【题型】解答题　【知识点】解析几何　【难度】medium
已知双曲线$C:\dfrac{x^2}{a^2}-\dfrac{y^2}{b^2}=1(a>0,\ b>0)$的焦点$F(c,\ 0)\ (c>0)$到一条渐近线\\
$y=\dfrac{\sqrt{3}}{2}x$的距离为$\sqrt{3}$．

\vspace{0.5em}
\noindent （1）求$C$的方程；\\
（2）若直线$l$交双曲线$C$于$A$，$B$两点，$O$是坐标原点，若$M(4,\ 2)$是弦$AB$的中点，求$\triangle OAB$的面积．
【解答】
\noindent \textbf{【分析】}（1）利用焦点到渐近线的距离求出$c=\sqrt{7}$，结合渐近线方程即可求出双曲线方程；\\
（2）利用点差法求出直线$l$的斜率，然后联立直线$l$与双曲线$C$的方程，求出弦长$|AB|$和点$O$到直线$l$\\
的距离，即可求出$\triangle OAB$的面积．

\vspace{0.5em}
\noindent \textbf{【解答】} 解：（1）由双曲线$C$的一条渐近线方程为$y=\dfrac{\sqrt{3}}{2}x$，所以$\dfrac{b}{a}=\dfrac{\sqrt{3}}{2}$，\\
故$F$到渐近线的距离$d=\dfrac{\left|\dfrac{\sqrt{3}}{2}c\right|}{\sqrt{1+\left(\dfrac{\sqrt{3}}{2}\right)^2}}=\sqrt{3}$，\\
所以$c=\sqrt{7}$，又$\dfrac{b}{a}=\dfrac{\sqrt{3}}{2}$，$a^2+b^2=c^2$，所以$a=2$，$b=\sqrt{3}$，\\
故$C$的方程为$\dfrac{x^2}{4}-\dfrac{y^2}{3}=1$；

\vspace{0.5em}
\noindent （2）设点$A(x_1,y_1)$，$B(x_2,y_2)$，\\
因为$M(4,\ 2)$是弦$AB$的中点，则$\begin{cases} x_1+x_2=8 \\ y_1+y_2=4 \end{cases}$，\\
由于$\dfrac{x_1^2}{4}-\dfrac{y_1^2}{3}=1$，$\dfrac{x_2^2}{4}-\dfrac{y_2^2}{3}=1$，所以两式相减得$\dfrac{(x_1+x_2)(x_1-x_2)}{4}-\dfrac{(y_1+y_2)(y_1-y_2)}{3}=0$，\\
所以$\dfrac{y_1-y_2}{x_1-x_2}=\dfrac{3(x_1+x_2)}{4(y_1+y_2)}=\dfrac{3}{4}\times\dfrac{8}{4}=\dfrac{3}{2}$，即直线$l$的斜率为$\dfrac{3}{2}$，\\
所以直线$l$的方程为$y-2=\dfrac{3}{2}(x-4)$，即$y=\dfrac{3}{2}x-4$，\\
联立$\begin{cases} y=\dfrac{3}{2}x-4 \\ \dfrac{x^2}{4}-\dfrac{y^2}{3}=1 \end{cases}$，消去$y$并整理，得$3x^2-24x+38=0$，\\
所以$\Delta=24^2-4\times3\times38=120>0$，且$x_1+x_2=8$，$x_1x_2=\dfrac{38}{3}$，\\
所以
\[
|AB|=\sqrt{1+\left(\dfrac{3}{2}\right)^2}\sqrt{(x_1+x_2)^2-4x_1x_2}=\dfrac{\sqrt{13}}{2}\times\sqrt{64-4\times\dfrac{38}{3}}=\dfrac{\sqrt{390}}{3},
\]
点$O$到直线$y=\dfrac{3}{2}x-4$的距离为$d=\dfrac{|-4|}{\sqrt{1+\left(\dfrac{3}{2}\right)^2}}=\dfrac{8}{\sqrt{13}}$，\\
所以$\triangle OAB$的面积为$\dfrac{1}{2}\times\dfrac{\sqrt{390}}{3}\times\dfrac{8}{\sqrt{13}}=\dfrac{4\sqrt{30}}{3}$．

\noindent \textbf{【点评】} 本题考查了双曲线的性质，属于中档题．
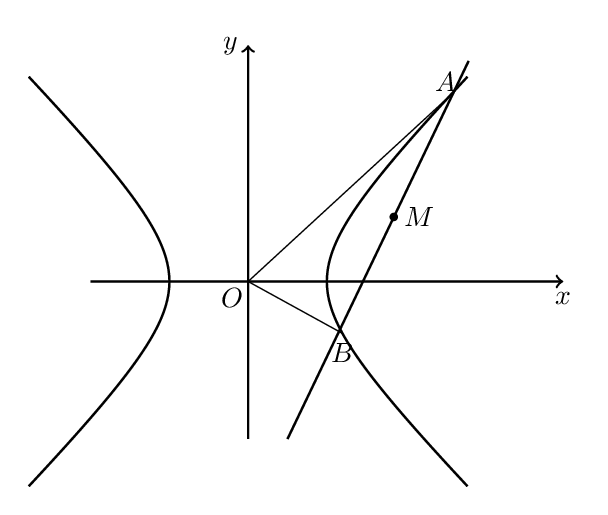